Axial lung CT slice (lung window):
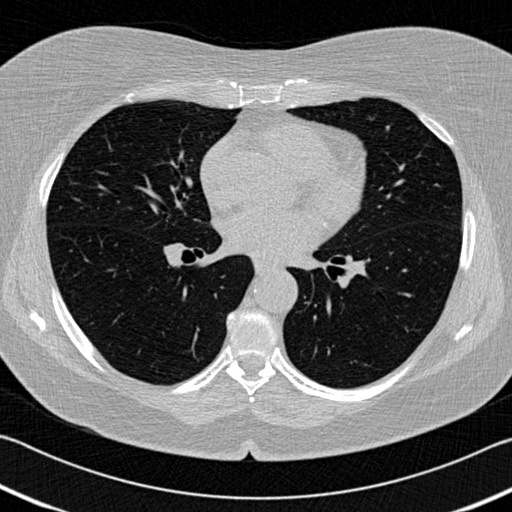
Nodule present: no